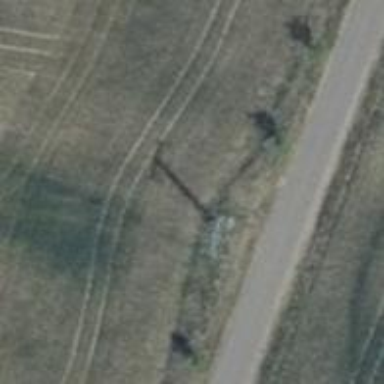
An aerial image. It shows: Power pole.